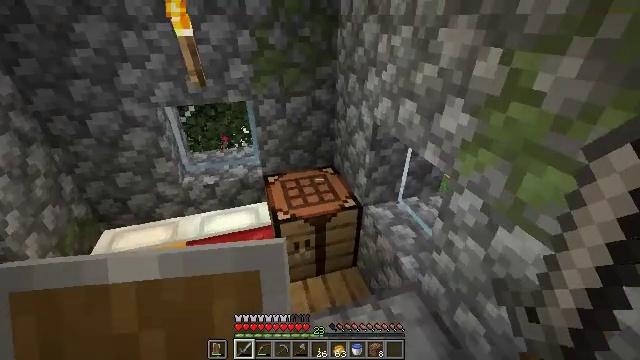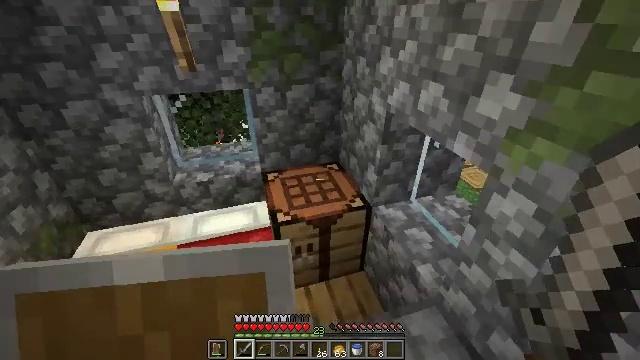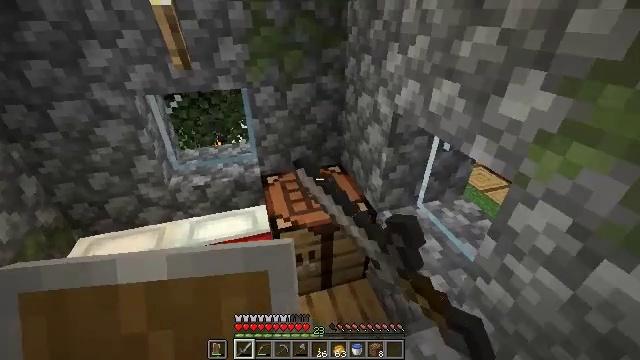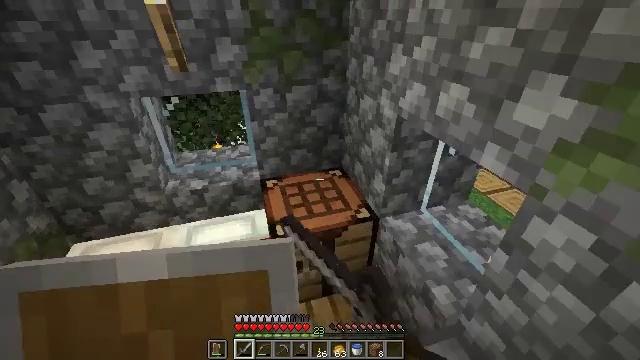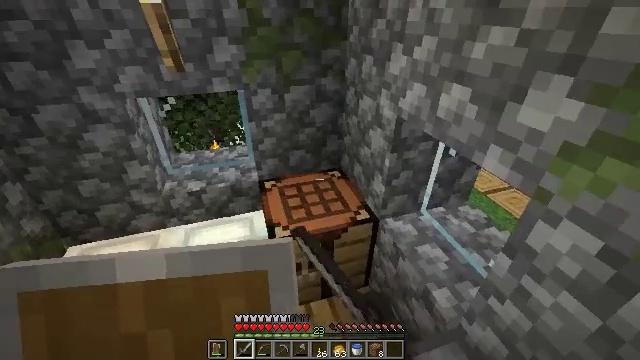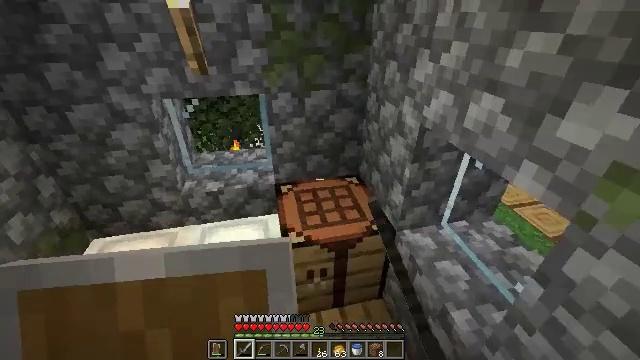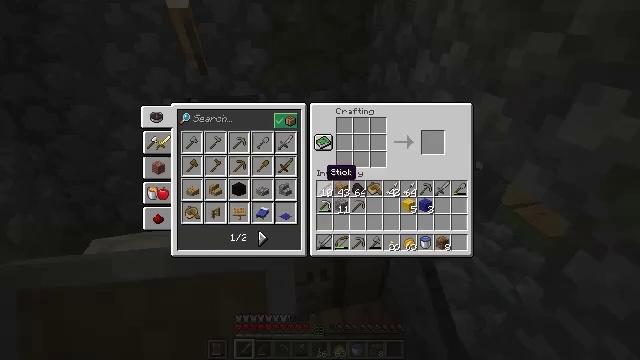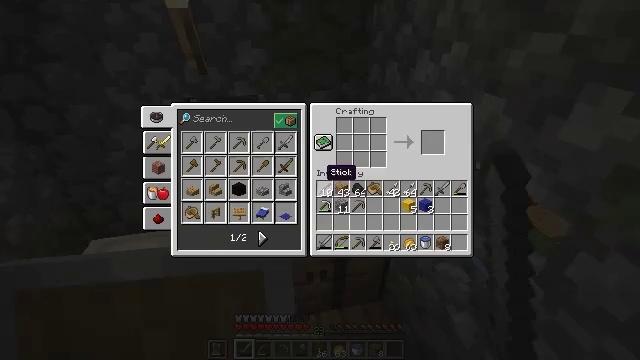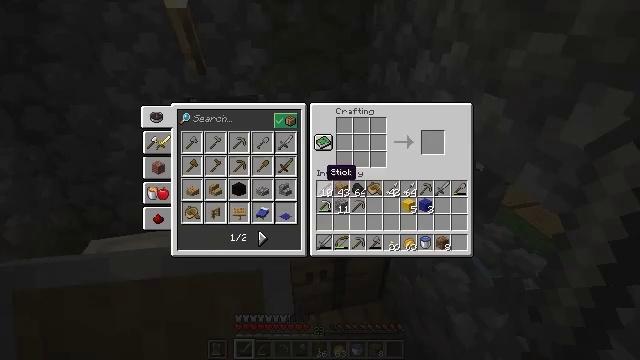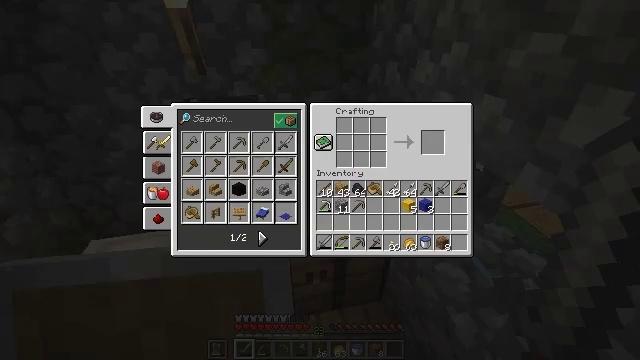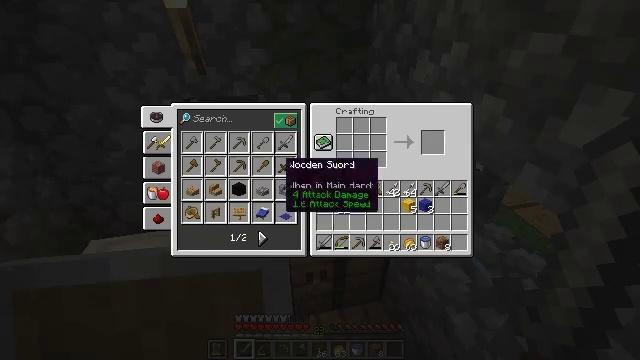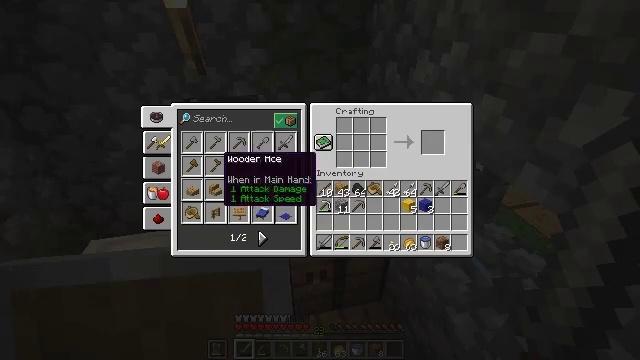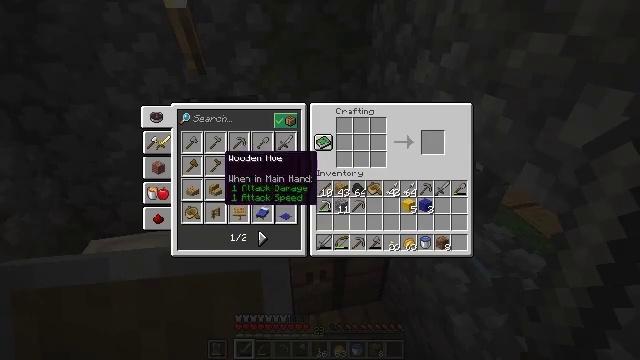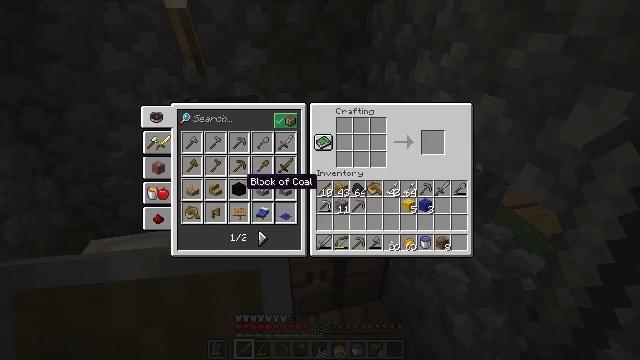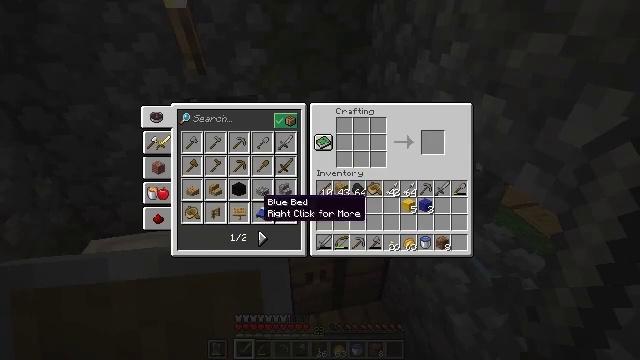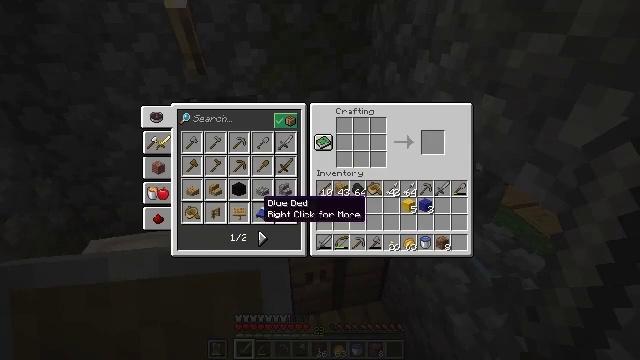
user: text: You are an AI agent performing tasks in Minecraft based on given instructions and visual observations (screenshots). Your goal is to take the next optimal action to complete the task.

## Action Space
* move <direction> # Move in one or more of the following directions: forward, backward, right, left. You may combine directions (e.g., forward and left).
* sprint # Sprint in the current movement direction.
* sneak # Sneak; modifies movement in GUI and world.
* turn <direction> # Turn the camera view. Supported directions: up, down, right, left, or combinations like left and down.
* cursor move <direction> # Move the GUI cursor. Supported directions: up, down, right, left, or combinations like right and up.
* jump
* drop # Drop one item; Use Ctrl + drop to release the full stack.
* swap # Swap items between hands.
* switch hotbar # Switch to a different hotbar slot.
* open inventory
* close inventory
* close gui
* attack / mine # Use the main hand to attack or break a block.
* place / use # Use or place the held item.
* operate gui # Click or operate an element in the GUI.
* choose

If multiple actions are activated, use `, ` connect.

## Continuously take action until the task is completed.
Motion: motion action
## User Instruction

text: Create a blue bed on a crafting table.
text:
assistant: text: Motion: use / place
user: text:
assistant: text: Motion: use / place
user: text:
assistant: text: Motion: no_op
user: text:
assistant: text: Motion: no_op
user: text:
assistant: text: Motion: turn left
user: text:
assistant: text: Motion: no_op
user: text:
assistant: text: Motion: no_op
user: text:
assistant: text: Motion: no_op
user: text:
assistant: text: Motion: turn left
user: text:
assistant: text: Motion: turn left
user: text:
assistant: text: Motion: turn left
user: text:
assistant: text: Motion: no_op
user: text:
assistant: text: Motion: turn right and down
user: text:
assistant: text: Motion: turn right and down
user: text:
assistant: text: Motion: no_op
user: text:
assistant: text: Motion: turn right
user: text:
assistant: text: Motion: attack / mine
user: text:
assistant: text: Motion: turn right and up
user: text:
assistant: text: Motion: turn right and up
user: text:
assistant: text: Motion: turn right and up
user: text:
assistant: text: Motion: no_op
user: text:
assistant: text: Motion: no_op
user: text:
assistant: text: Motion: turn right
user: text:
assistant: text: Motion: no_op
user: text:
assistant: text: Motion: no_op
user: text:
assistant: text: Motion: no_op
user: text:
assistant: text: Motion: no_op
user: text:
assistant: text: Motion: attack / mine
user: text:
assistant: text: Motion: attack / mine
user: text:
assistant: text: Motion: turn left and down